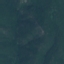
Land use / land cover class: Forest